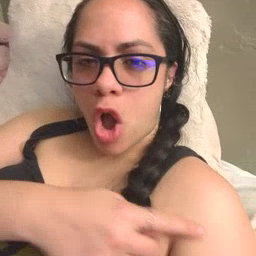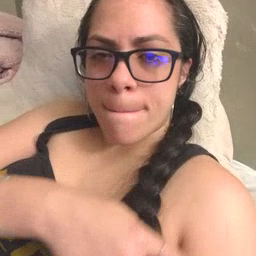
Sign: arm